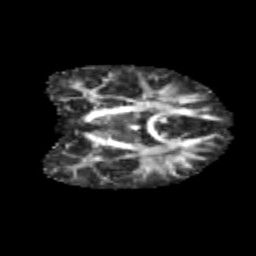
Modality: FA
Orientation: coronal
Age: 11
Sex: male
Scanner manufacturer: siemens
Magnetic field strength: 3 T
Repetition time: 3.8 s
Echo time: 0.07 s